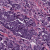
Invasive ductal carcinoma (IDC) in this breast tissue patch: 1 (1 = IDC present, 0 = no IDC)